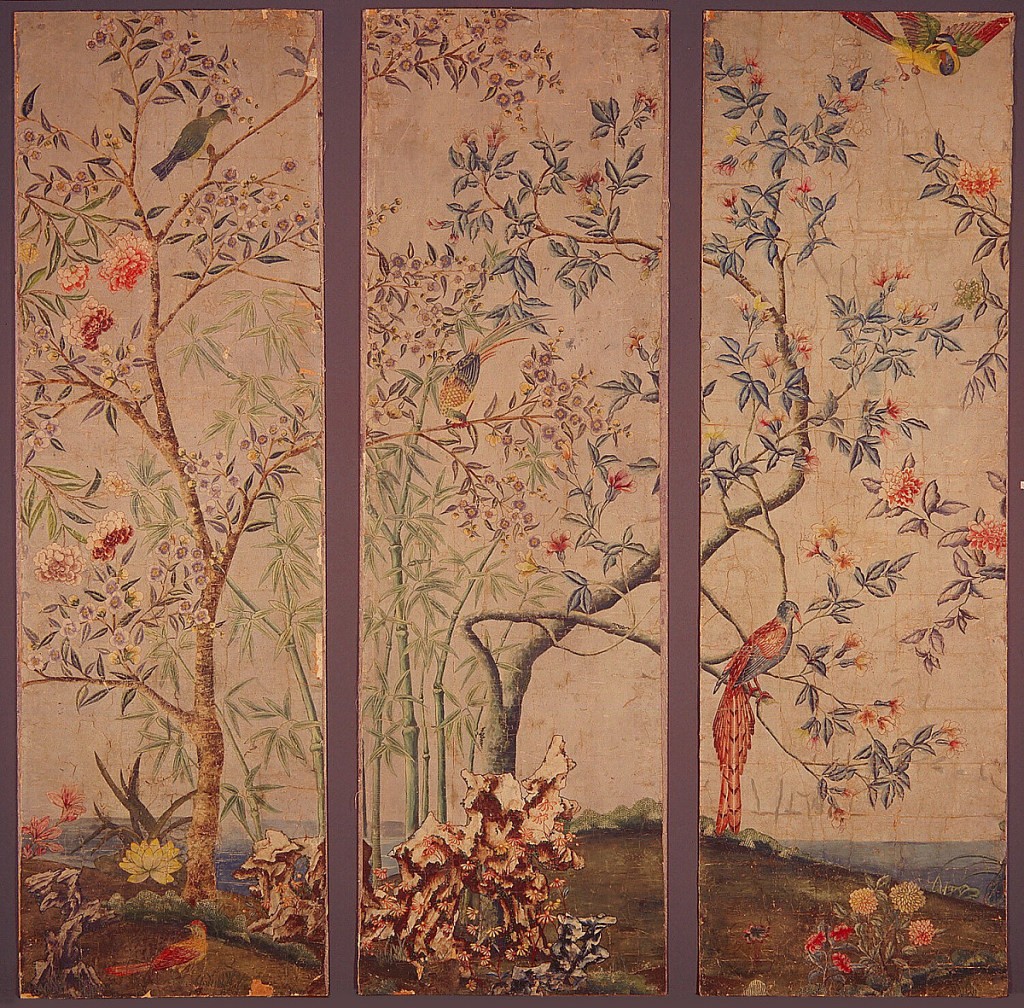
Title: Scenic
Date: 18th century
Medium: Hand painted on handmade paper
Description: Chinese painted scenic papers. A series of twenty four hand-painted panels, measuring 54 running feet, approximately 8'2" high. Depicting rockery, flowering trees, flowers, birds, etc. in a non-repeating, continuous fashion. Multi-colored.